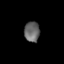
Tissue: lung
Cell type: Others
Senescence score: 0.1927
Nuclear area (px): 305
Mean DAPI intensity: 101.462